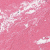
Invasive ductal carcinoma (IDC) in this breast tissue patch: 0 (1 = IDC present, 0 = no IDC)